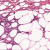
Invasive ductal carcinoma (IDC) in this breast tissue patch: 0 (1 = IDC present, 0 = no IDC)